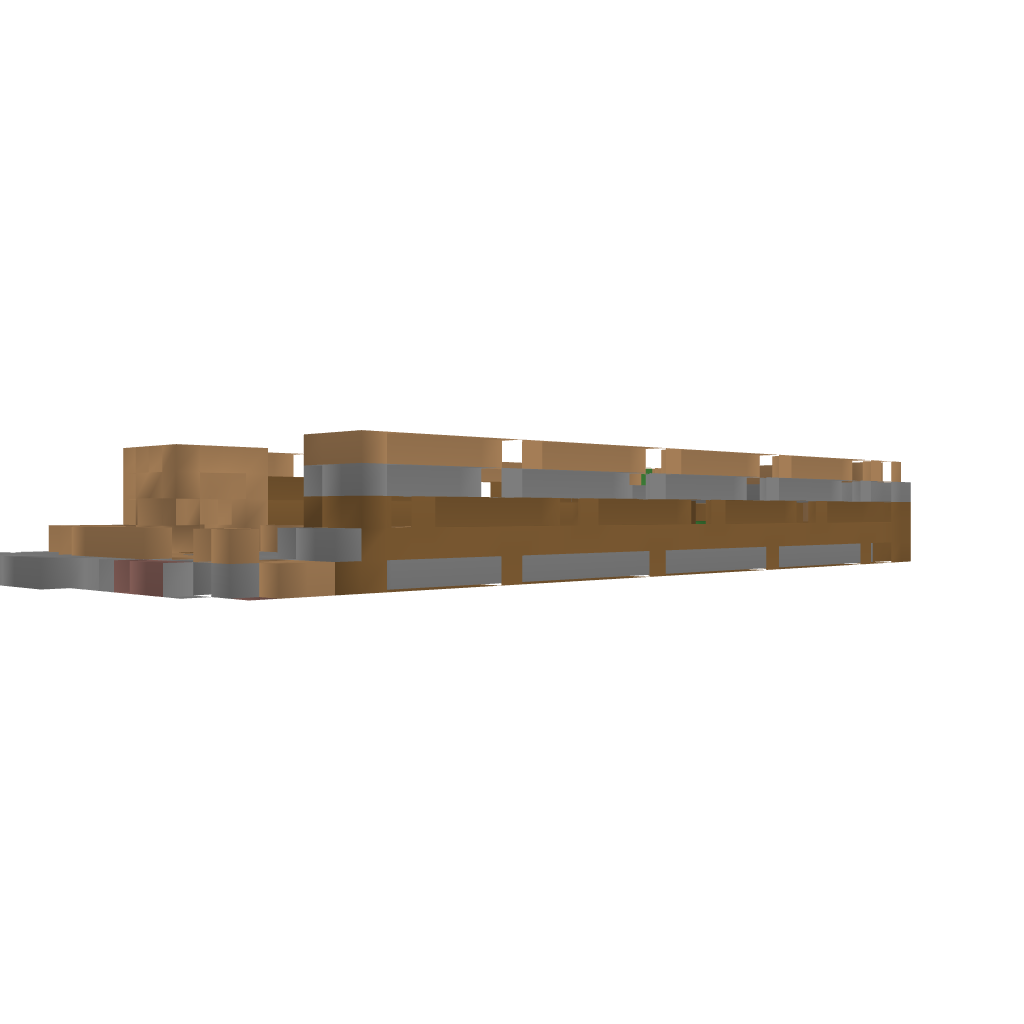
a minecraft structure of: simply archery range bad low quality